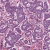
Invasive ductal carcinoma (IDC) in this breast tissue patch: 1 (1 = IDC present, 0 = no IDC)